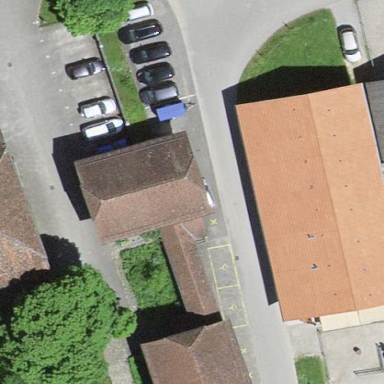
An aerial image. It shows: Commercial building.